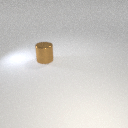
large brown metal cylinder